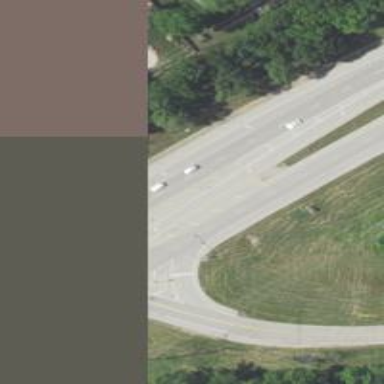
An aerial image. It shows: Solid stop line on the road marking.